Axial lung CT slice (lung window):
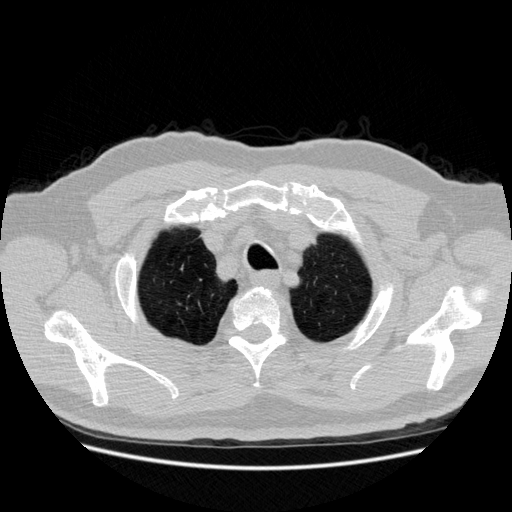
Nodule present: no